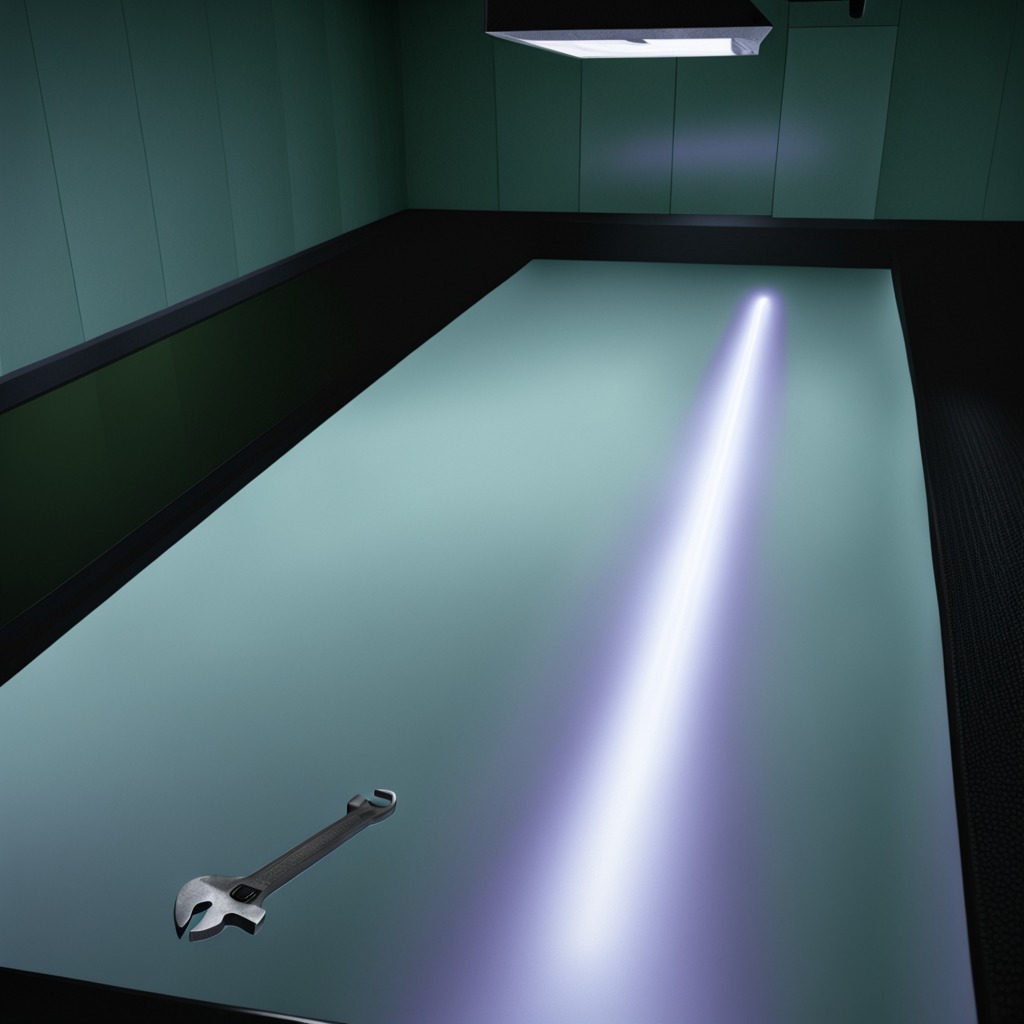
An wrench lies on a clean empty table in a railway signal maintenance room lit by harsh overhead fluorescents.